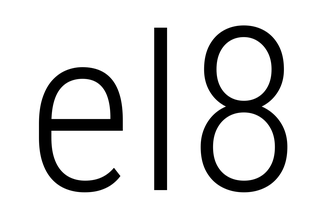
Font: Roboto_Condensed_Light